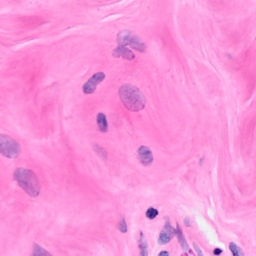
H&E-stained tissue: Breast